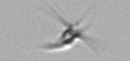
Label: Calciopappus